Field crop: maize
Growth stage: 2
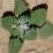
Species: chenopodium